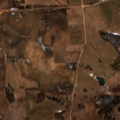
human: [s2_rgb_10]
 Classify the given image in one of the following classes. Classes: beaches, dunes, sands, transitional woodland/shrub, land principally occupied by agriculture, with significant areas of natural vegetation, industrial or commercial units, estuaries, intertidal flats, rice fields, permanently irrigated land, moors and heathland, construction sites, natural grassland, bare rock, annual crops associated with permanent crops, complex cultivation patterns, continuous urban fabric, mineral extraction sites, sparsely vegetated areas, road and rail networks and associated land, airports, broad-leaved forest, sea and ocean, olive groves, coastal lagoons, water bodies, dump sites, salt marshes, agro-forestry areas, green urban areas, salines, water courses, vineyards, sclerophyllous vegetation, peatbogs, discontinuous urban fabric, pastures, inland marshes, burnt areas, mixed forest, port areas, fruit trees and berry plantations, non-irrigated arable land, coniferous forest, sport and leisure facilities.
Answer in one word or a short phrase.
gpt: non-irrigated arable land, pastures, land principally occupied by agriculture, with significant areas of natural vegetation, water bodies